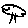
Label: tree